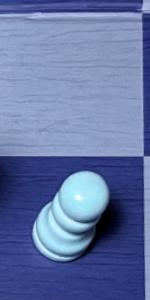
Label: Pawn_White